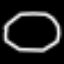
Label: octagon